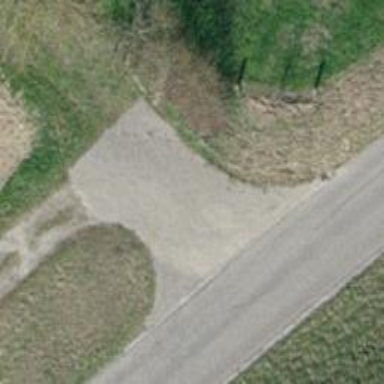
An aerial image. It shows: Grass track with Grade 4 tracktype.